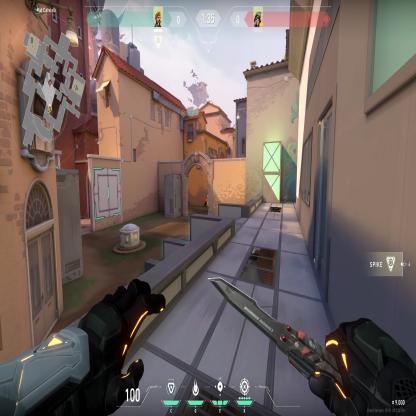
Label: enemy